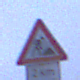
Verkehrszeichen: Arbeitsstelle
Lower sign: Entfernungsangaben2
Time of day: SunriseSunset
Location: Outdoor (Urban)
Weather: Overcast
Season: NotSpecified
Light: Natural